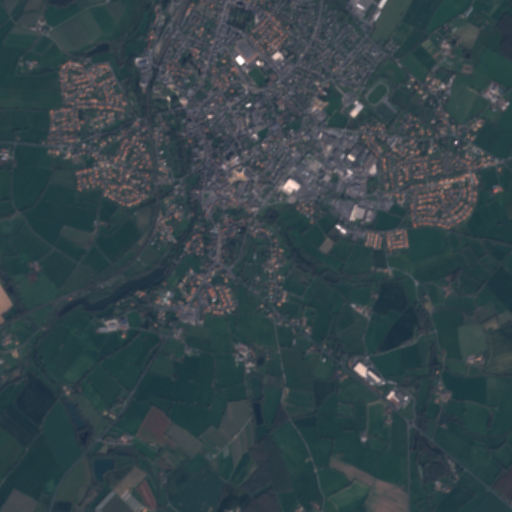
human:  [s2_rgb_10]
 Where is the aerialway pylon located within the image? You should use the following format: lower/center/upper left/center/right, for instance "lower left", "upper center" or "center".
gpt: The aerialway pylon is located in the lower left of the image.
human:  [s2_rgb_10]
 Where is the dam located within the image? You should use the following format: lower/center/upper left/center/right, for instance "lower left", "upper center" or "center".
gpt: The dam is located in the center left of the image.
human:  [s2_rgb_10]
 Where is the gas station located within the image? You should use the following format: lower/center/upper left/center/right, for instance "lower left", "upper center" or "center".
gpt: The gas station is located in the center of the image.
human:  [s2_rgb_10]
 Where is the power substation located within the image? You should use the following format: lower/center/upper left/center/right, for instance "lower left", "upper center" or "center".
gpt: The power substation is located in the upper right of the image.
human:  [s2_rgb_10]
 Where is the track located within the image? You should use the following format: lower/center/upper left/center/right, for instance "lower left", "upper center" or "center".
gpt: The track is located in the upper right of the image.
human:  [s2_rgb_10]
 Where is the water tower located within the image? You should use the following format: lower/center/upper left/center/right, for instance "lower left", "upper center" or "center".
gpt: The water tower is located in the upper center of the image.
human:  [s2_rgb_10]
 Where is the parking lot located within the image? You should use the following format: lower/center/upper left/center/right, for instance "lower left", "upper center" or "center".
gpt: There is no parking lot in the image.